Question: I have a program using PtQt that utilizes matplotlib to do some plot rendering. For saving images, I would like to make use of the legend to render a custom image (additionally the built-in draggable feature makes this very appealing). I'm reading up on the legend, but I can't seem to figure out how to make a legend that calls my own paintEvent() method for Qt in which I can render custom images.
In case this approach is terrible, here's my goal: I want to put a image (rendered inside the program by Qt) either inside the plot window or find a way to append this image on top of the exported figure.
Here's a screenshot of what the output looks like now:

I'd like to take the DAIP... sequence at the top and have that exported with the figure.
Hopefully someone has tackled a similar problem before.
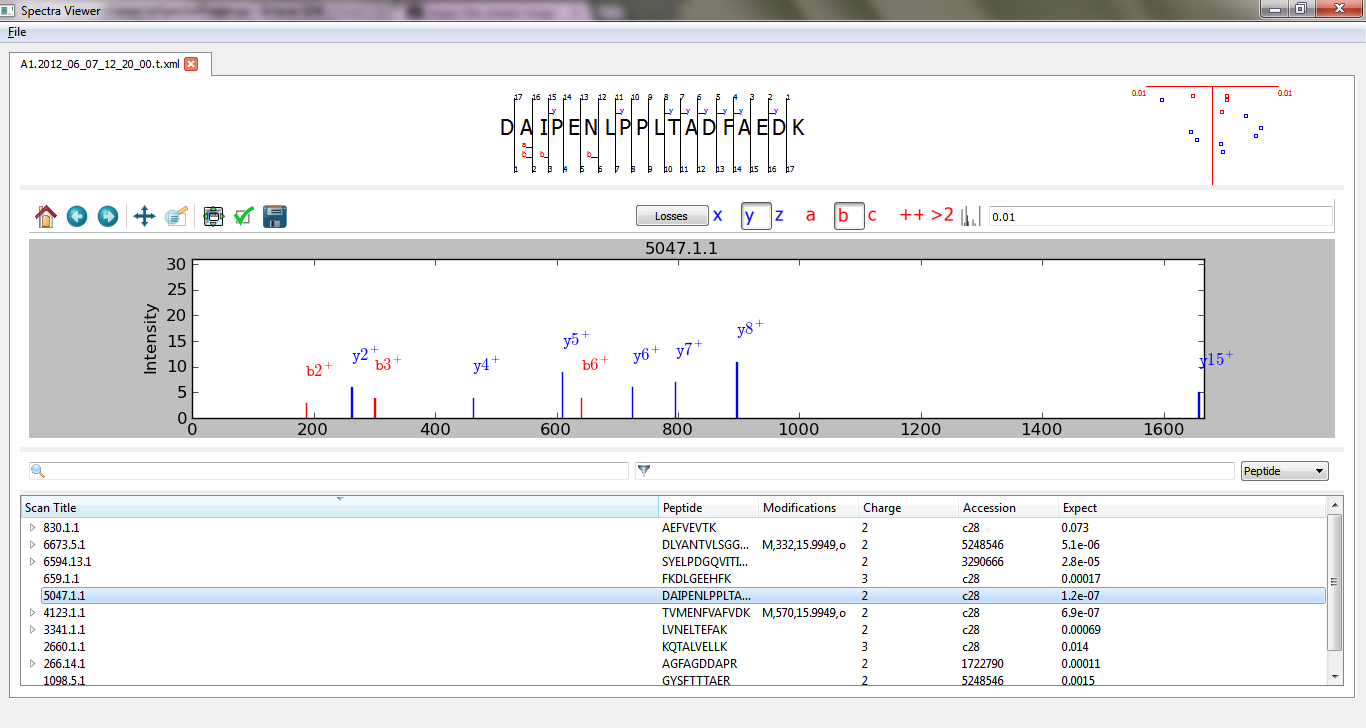
Answer: I solved it by using the OffsetImage and AnnotationBBox features of matplotlib after saving the image to a temporary png file. For some reason keeping it as a temporary file didn't work well.
Briefly:
'''
#draw stuff onto QPixmap named pix
byteArray = QByteArray()
buffer = QBuffer(byteArray)
buffer.open(QIODevice.WriteOnly)
pix.save(buffer, 'PNG')
stringIO = StringIO(byteArray)
stringIO.seek(0)
tfile = tempfile.NamedTemporaryFile(suffix=".png", mode="wb", delete=False)
tfile.write(stringIO.buf)
tfile.close()
imagebox = mpl.offsetbox.OffsetImage(mpl._png.read_png(tfile.name),zoom=zlvl)
ab = mpl.offsetbox.AnnotationBbox(imagebox, [w/2,0],frameon=False)
ab.set_figure(self.canvas.figure)
ab.draggable()
self.subplot.axes.add_artist(ab)
os.remove(tfile.name)
'''